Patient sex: F
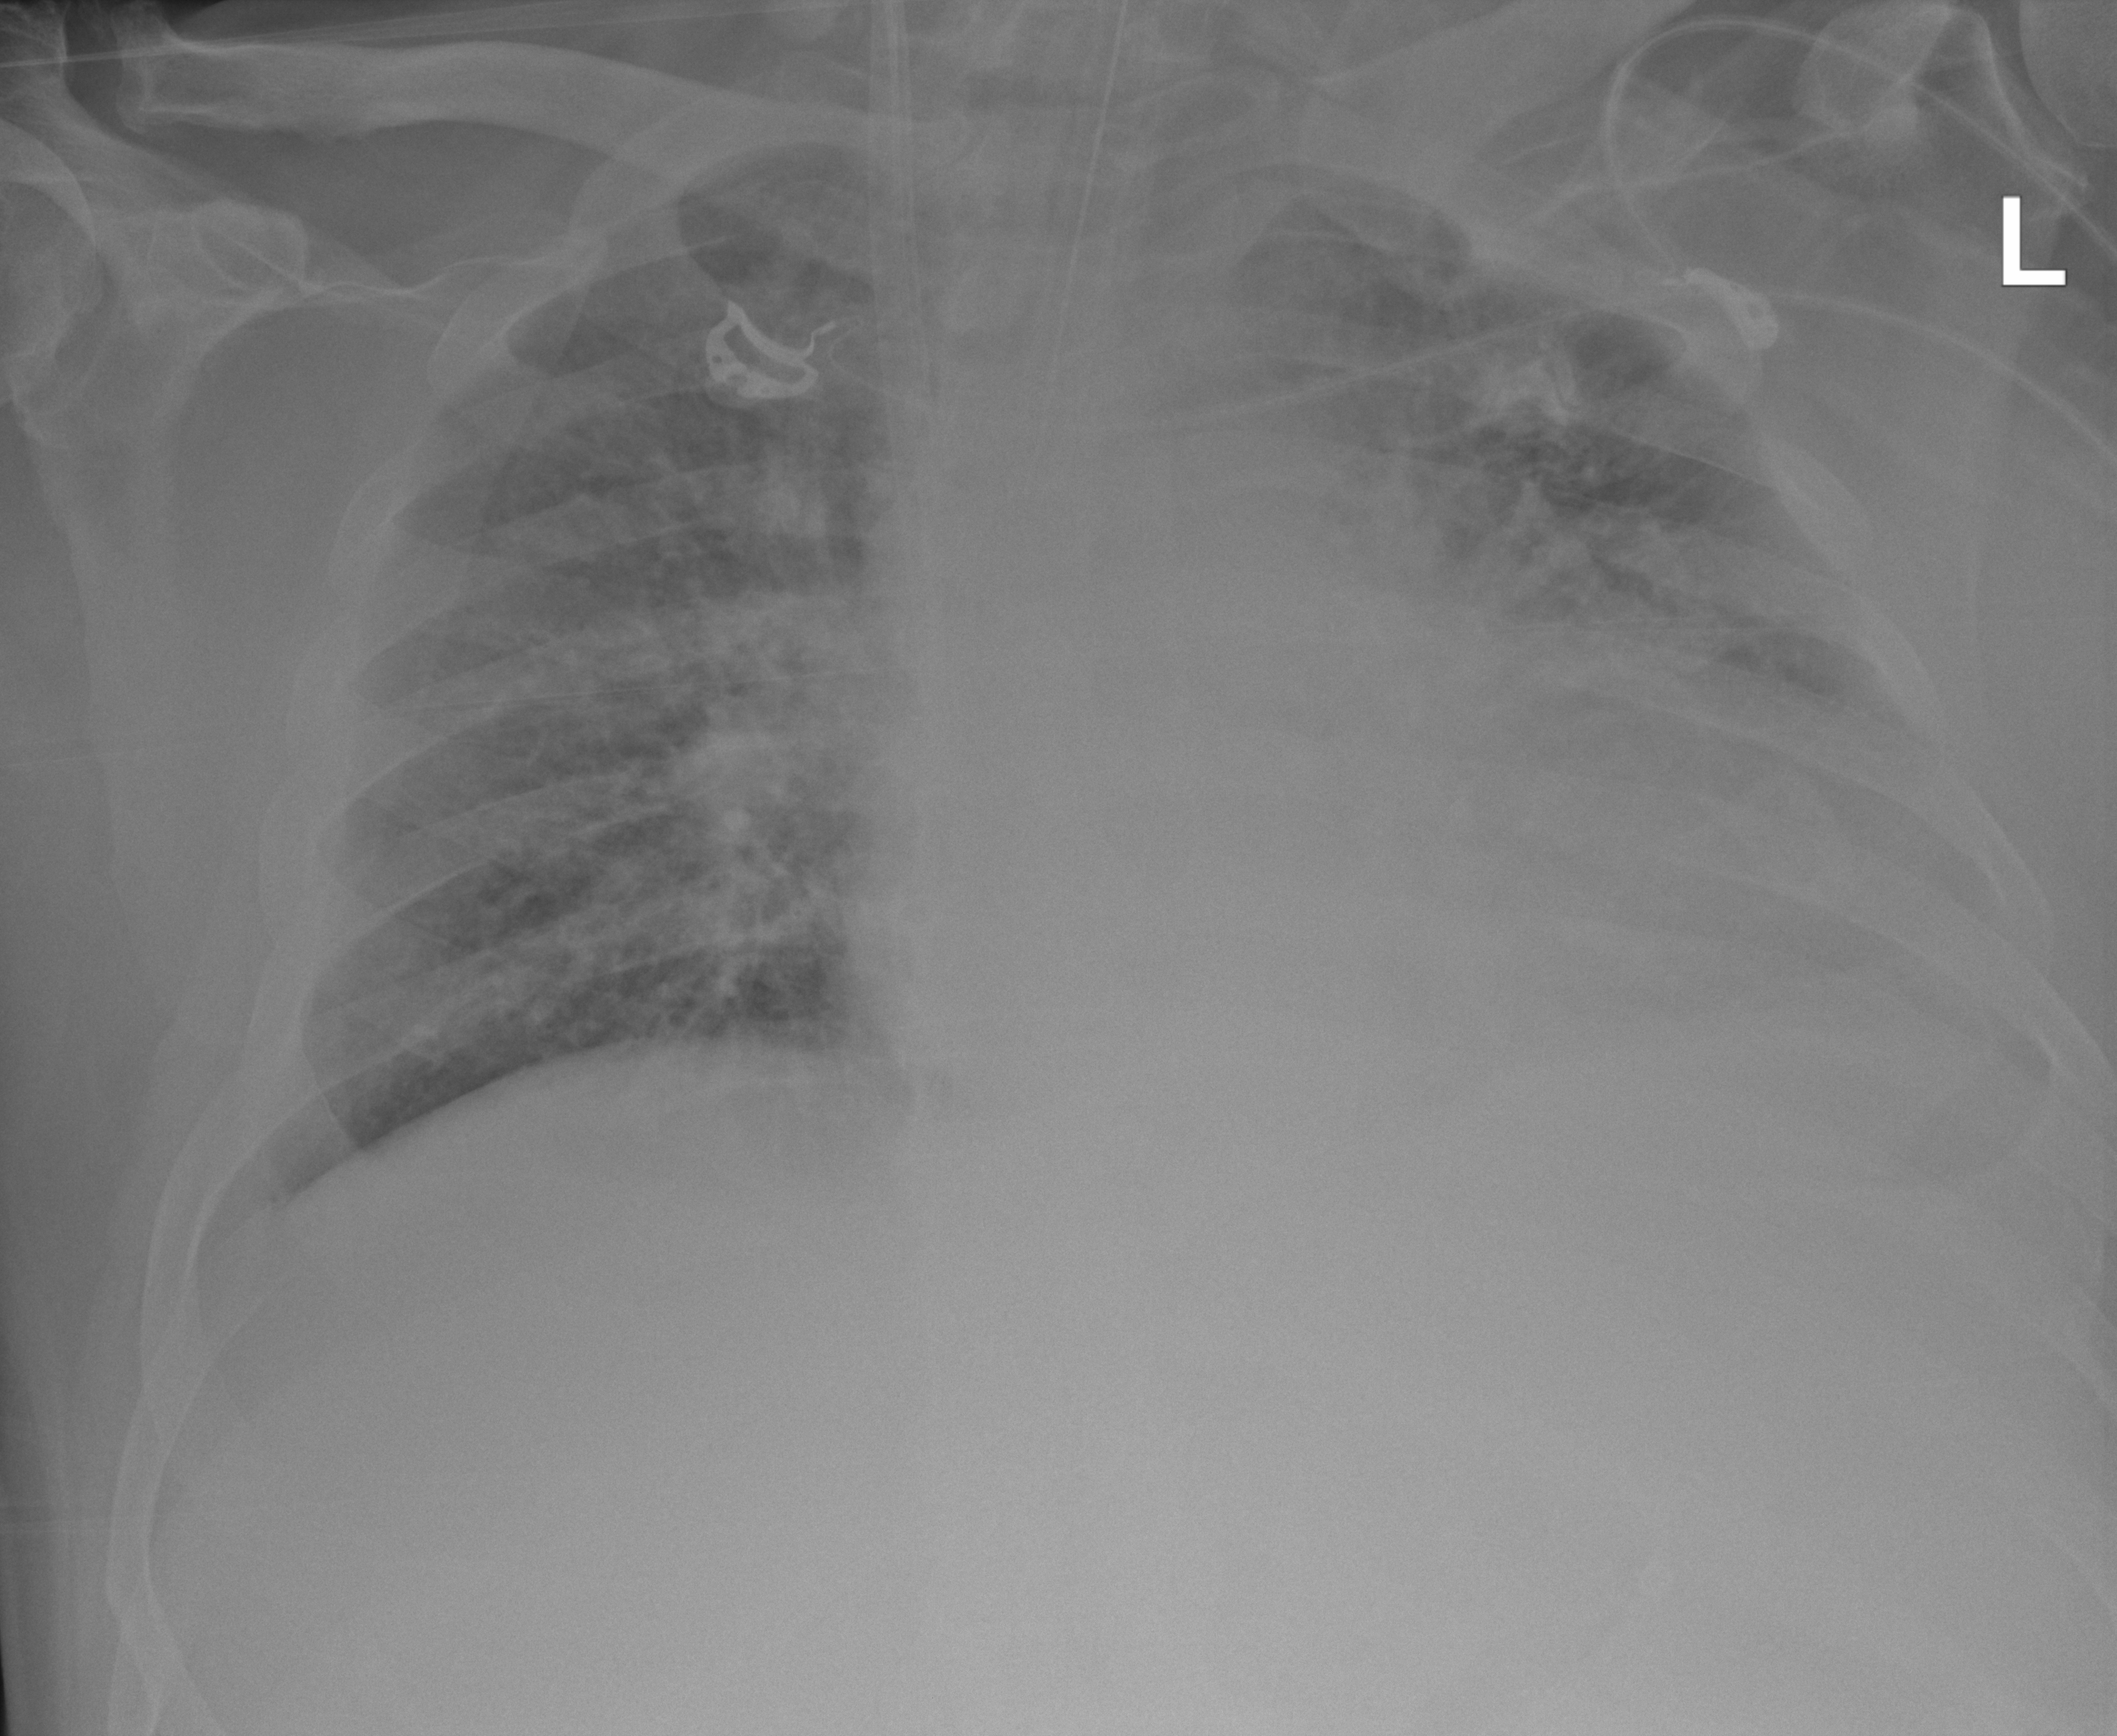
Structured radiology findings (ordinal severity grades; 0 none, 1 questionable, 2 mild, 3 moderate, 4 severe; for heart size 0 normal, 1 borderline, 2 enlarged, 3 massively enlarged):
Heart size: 2
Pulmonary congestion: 2
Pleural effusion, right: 0
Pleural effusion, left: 2
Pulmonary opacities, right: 3
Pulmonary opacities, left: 3
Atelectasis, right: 1
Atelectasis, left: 2